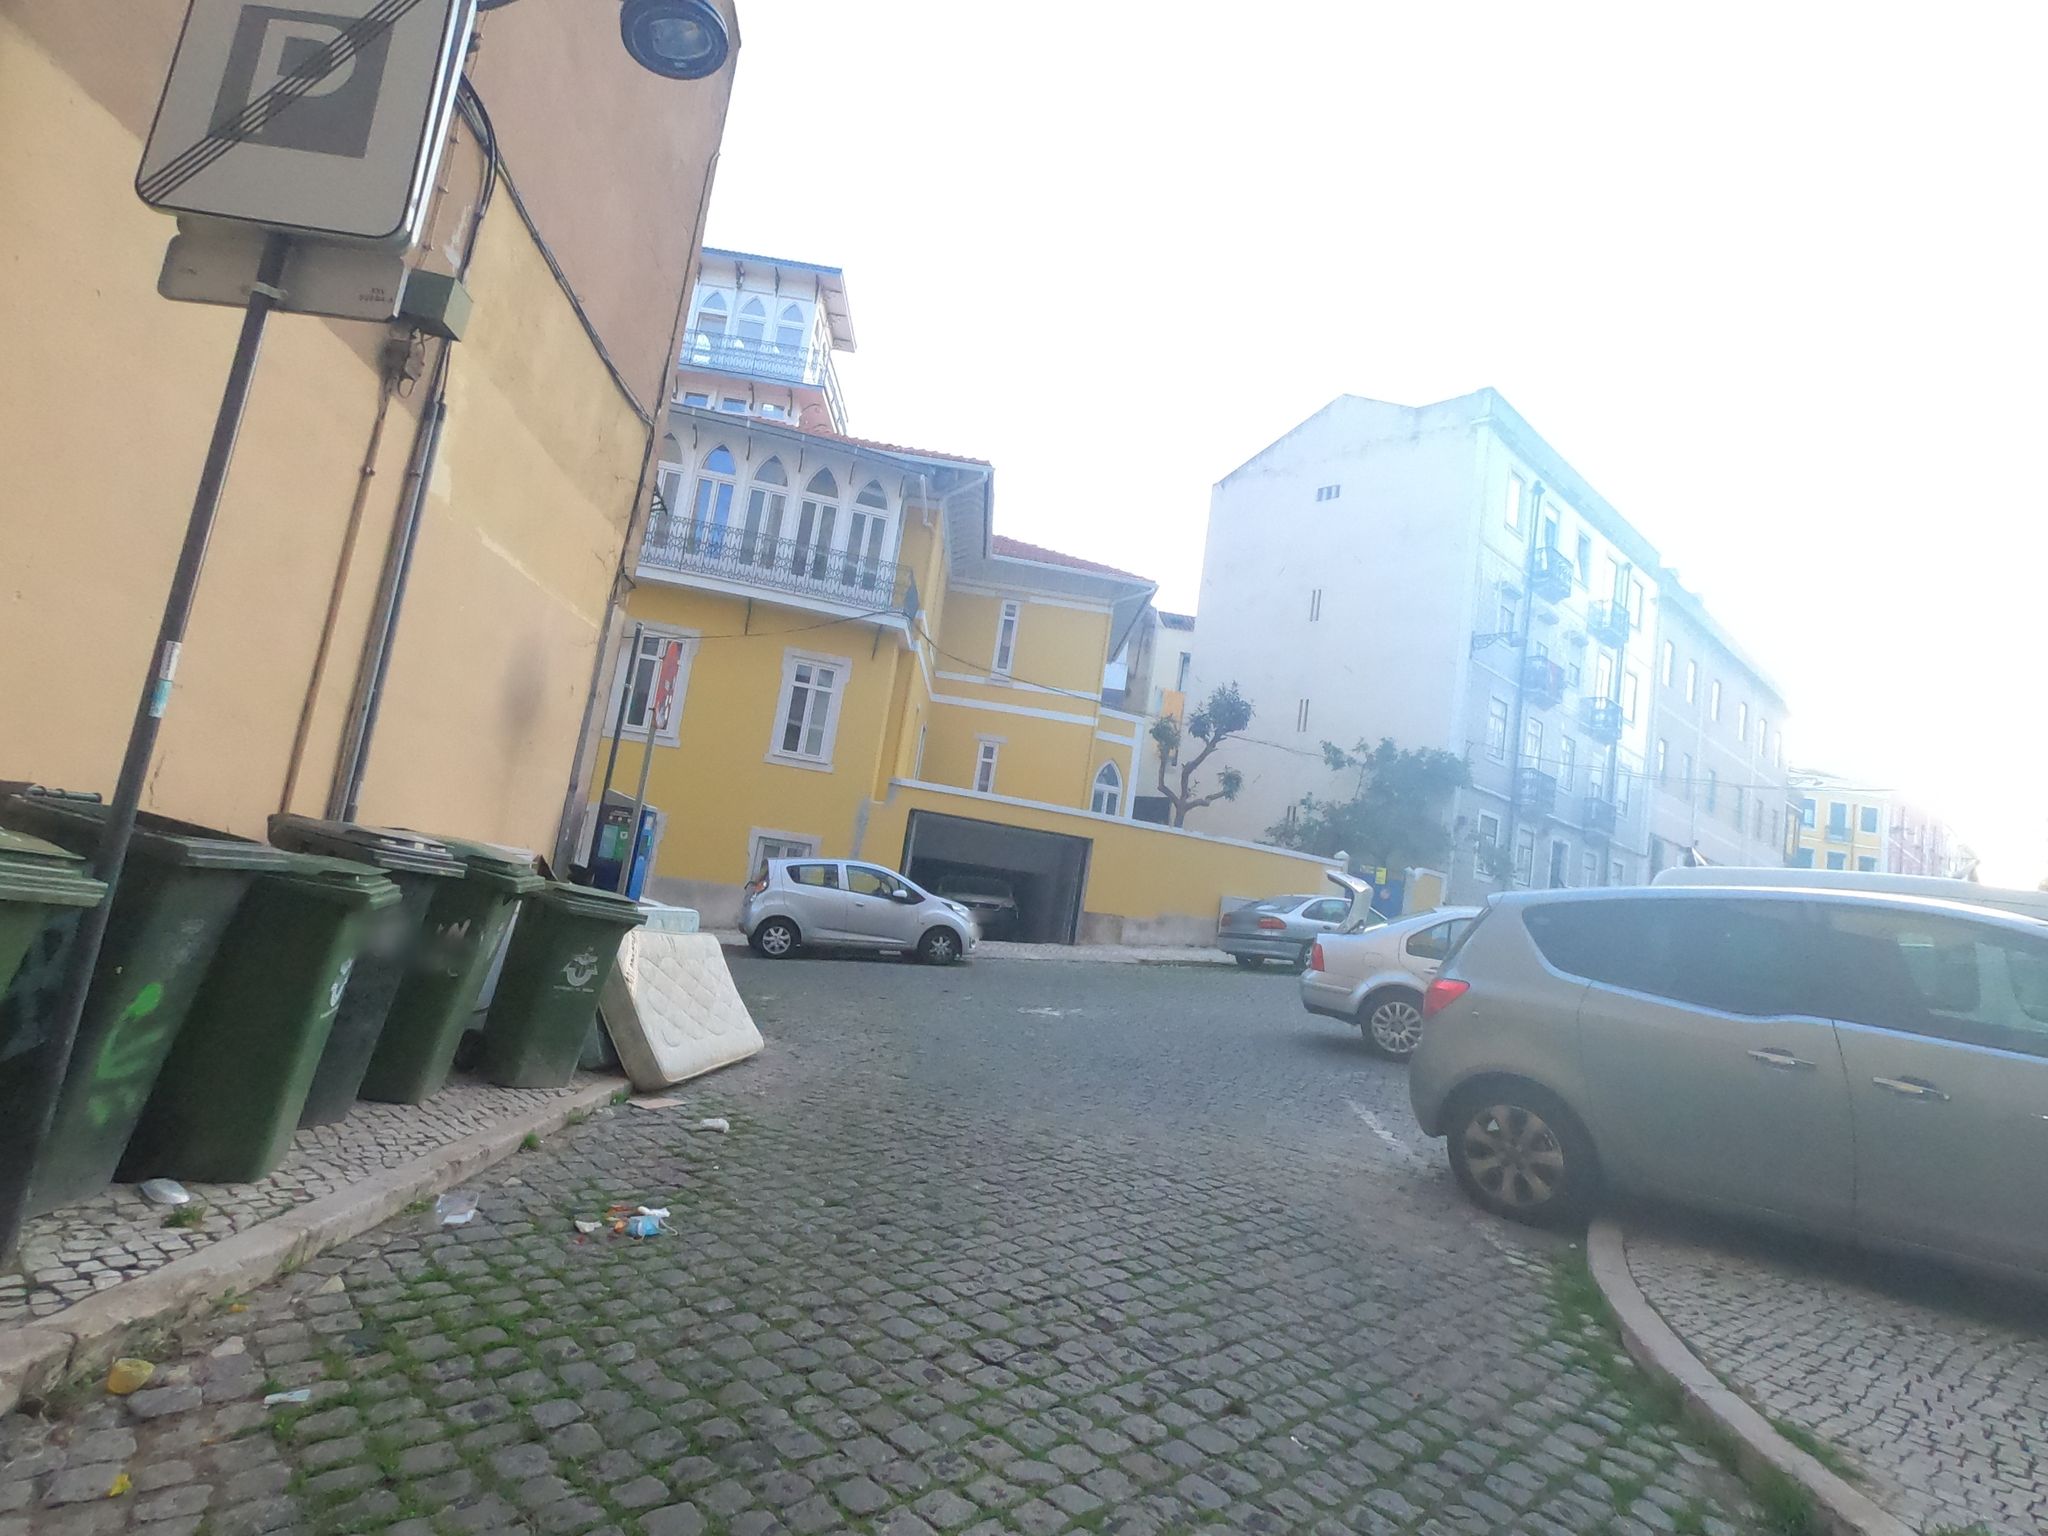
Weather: snowy
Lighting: day
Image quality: good
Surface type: walking surface
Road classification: footway, steps, residential
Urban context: urban centre
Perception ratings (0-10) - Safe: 1.54, Lively: 6.33, Beautiful: 3.73, Boring: 6.88, Depressing: 7.35, Wealthy: 7.76